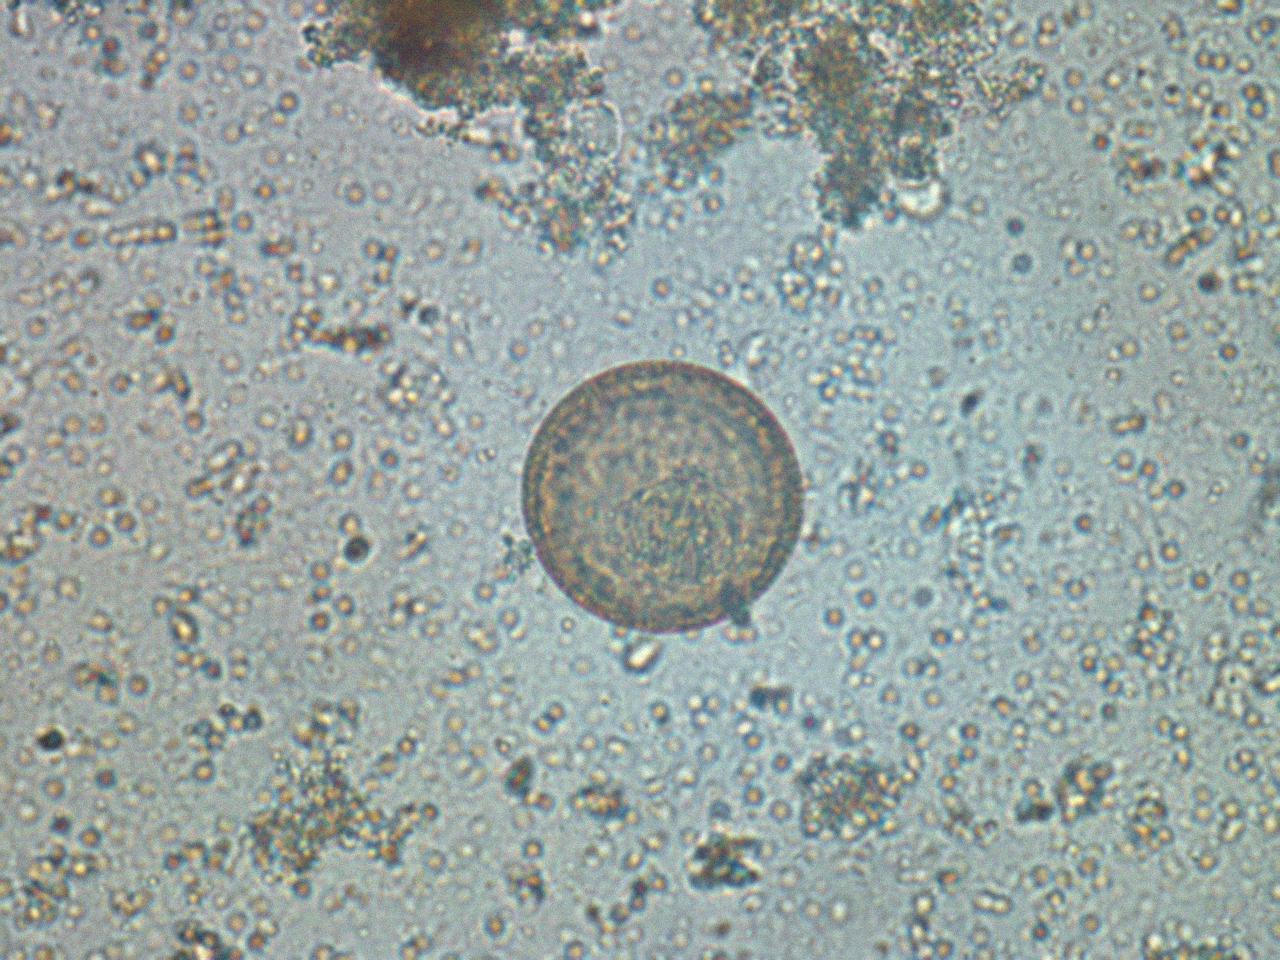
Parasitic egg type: Hymenolepis diminuta